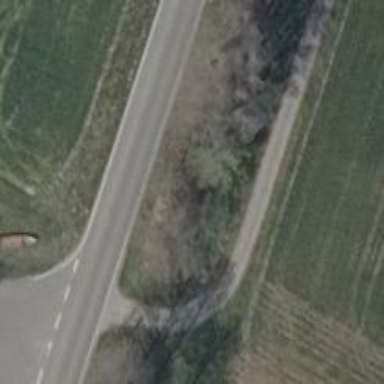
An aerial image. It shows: Service road with asphalt surface. This road also serves as bicycle path.